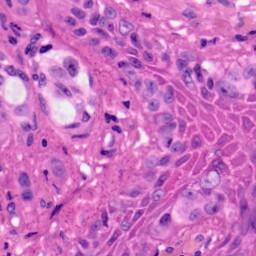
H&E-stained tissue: Skin